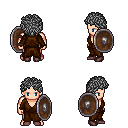
a pixel art fantasy rpg character, male body template, human, light skin, brown robe, magenta pants, gray curly afro hairstyle, maroon shoes, shield, four views (front, back, left, right), 2x2 character sprite sheet, small pixel art, hard edges, no anti-aliasing